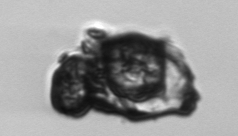
Label: Delphineis